Question: recently I feel like some kind of rails process is hanging and I'm not certain what to be thinking about to debug this. if I type 'ps' and nothing is running, why is rails coughing up this error message about another instance blocking the port ?
'''
/Users/jd/.rvm/gems/ruby-2.1.0/gems/eventmachine-1.0.3/lib/eventmachine.rb:526:in 'start_tcp_server': no acceptor (port is in use or requires root privileges) (RuntimeError)
from /Users/jd/.rvm/gems/ruby-2.1.0/gems/eventmachine-1.0.3/lib/eventmachine.rb:526:in 'start_server'
from /Users/jd/.rvm/gems/ruby-2.1.0/gems/thin-1.6.1/lib/thin/backends/tcp_server.rb:16:in 'connect'
from /Users/jd/.rvm/gems/ruby-2.1.0/gems/thin-1.6.1/lib/thin/backends/base.rb:63:in 'block in start'
from /Users/jd/.rvm/gems/ruby-2.1.0/gems/eventmachine-1.0.3/lib/eventmachine.rb:187:in 'call'
from /Users/jd/.rvm/gems/ruby-2.1.0/gems/eventmachine-1.0.3/lib/eventmachine.rb:187:in 'run_machine'
from /Users/jd/.rvm/gems/ruby-2.1.0/gems/eventmachine-1.0.3/lib/eventmachine.rb:187:in 'run'
from /Users/jd/.rvm/gems/ruby-2.1.0/gems/thin-1.6.1/lib/thin/backends/base.rb:73:in 'start'
from /Users/jd/.rvm/gems/ruby-2.1.0/gems/thin-1.6.1/lib/thin/server.rb:162:in 'start'
from /Users/jd/.rvm/gems/ruby-2.1.0/gems/rack-1.5.2/lib/rack/handler/thin.rb:16:in 'run'
from /Users/jd/.rvm/gems/ruby-2.1.0/gems/rack-1.5.2/lib/rack/server.rb:264:in 'start'
from /Users/jd/.rvm/gems/ruby-2.1.0/gems/railties-4.0.2/lib/rails/commands/server.rb:84:in 'start'
from /Users/jd/.rvm/gems/ruby-2.1.0/gems/railties-4.0.2/lib/rails/commands.rb:76:in 'block in <top (required)>'
from /Users/jd/.rvm/gems/ruby-2.1.0/gems/railties-4.0.2/lib/rails/commands.rb:71:in 'tap'
from /Users/jd/.rvm/gems/ruby-2.1.0/gems/railties-4.0.2/lib/rails/commands.rb:71:in '<top (required)>'
from bin/rails:4:in 'require'
from bin/rails:4:in '<main>'
[jd@mbp restaurantly (user-auth *)]$ ps
PID TTY TIME CMD
26212 ttys000 0:00.24 -/bin/bash
[jd@mbp restaurantly (user-auth *)]$
'''
providing more detail, for some reason, I wasn't being allowed to kill processes ? what am I not understanding about processes ?

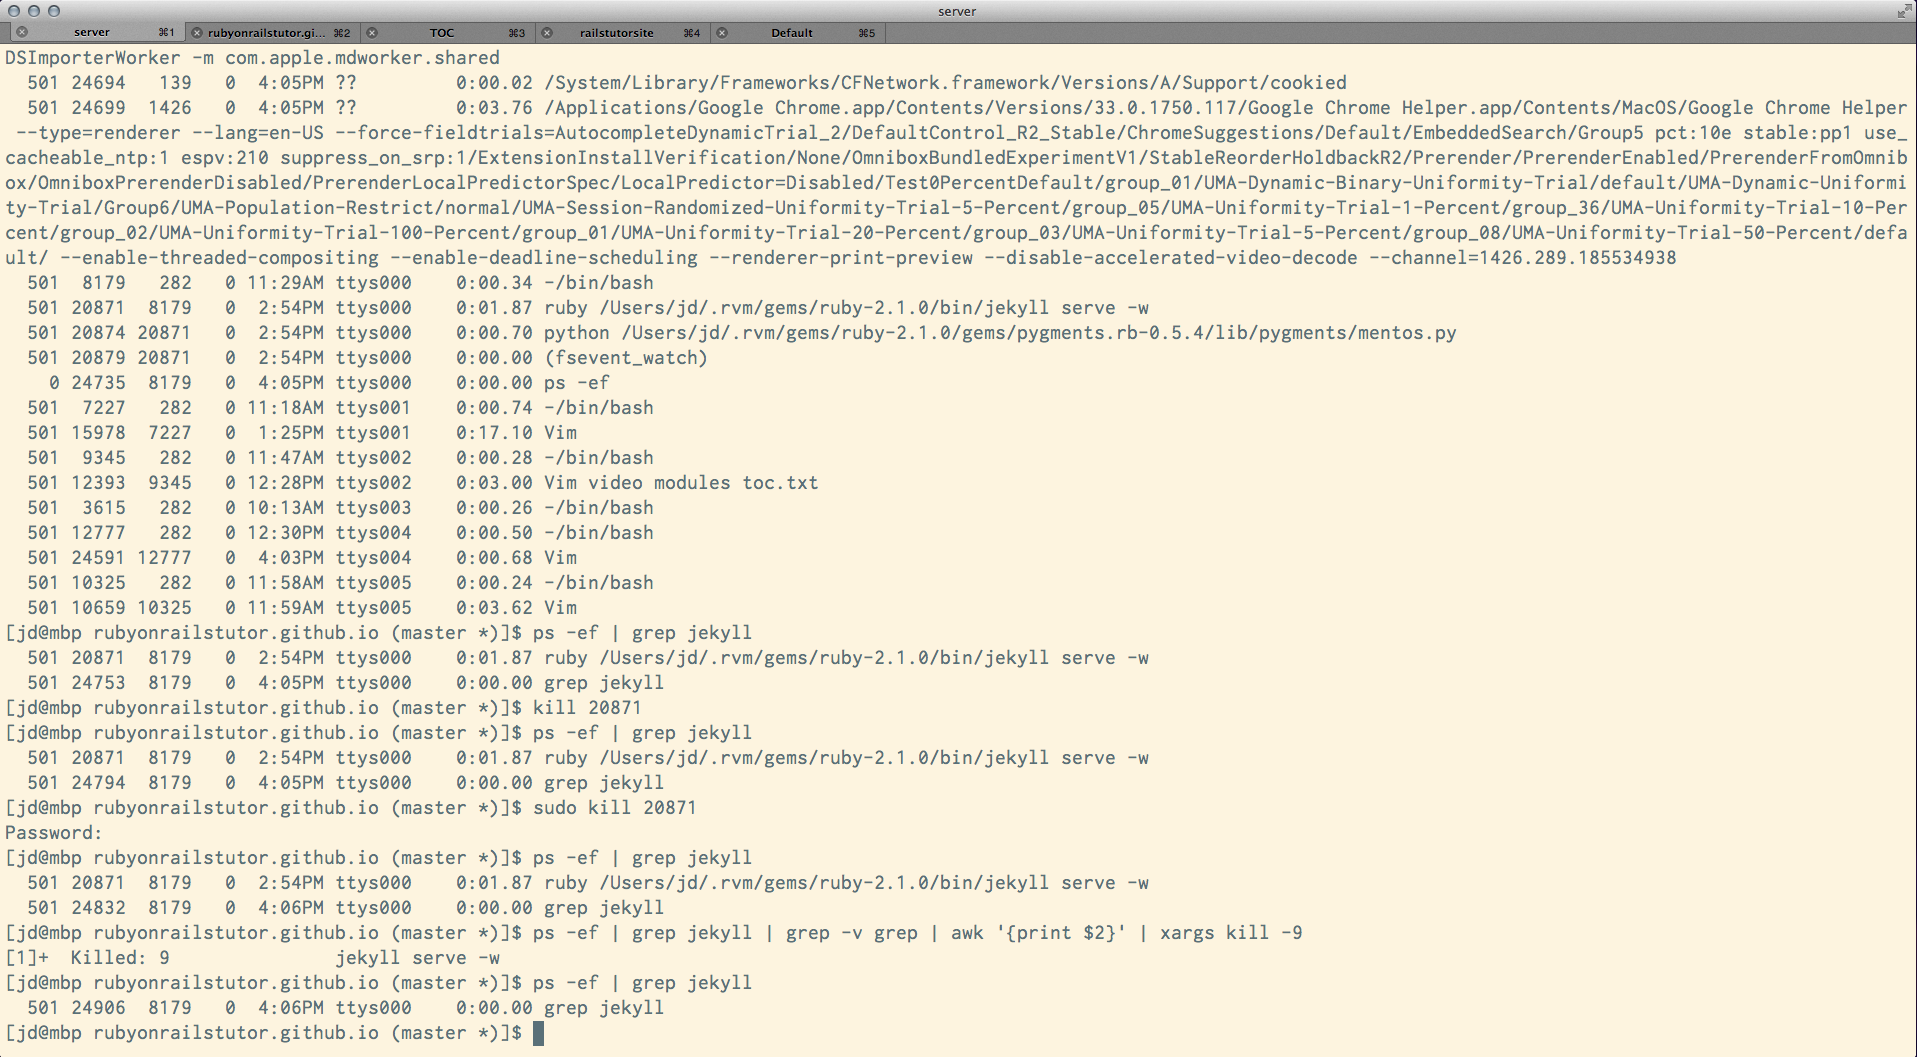
Answer: I guess you didn't checked the process. You should use 'ps -ef' or 'ps -aux' etc etc .. try to do this
'''
ps -ef | grep rails | grep -v grep | awk '{print $2}' | xargs kill -9
'''
UPDATE
Like i see in your image you are using 'jekyll' which rebuilds the site on changes. Most probably that things is the culprit. You can either stops 'jekyll' or run it without '-w' command. You can also uninstall 'directory_watcher' if the problem isn't solved.
And, i think you can run rails in random port by doing say 'rails s -p 4321'.
Also, you can delete the process by adding '-9' in 'ps' command. It is signal(KILL), generally speaking it kills the process gracefully and recursively.